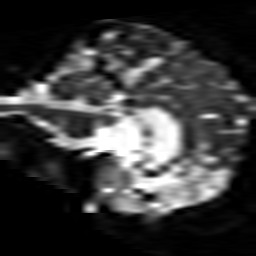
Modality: ADC
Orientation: sagittal
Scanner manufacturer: siemens
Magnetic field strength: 1.5 T
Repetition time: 8.7 s
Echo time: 0.119 s